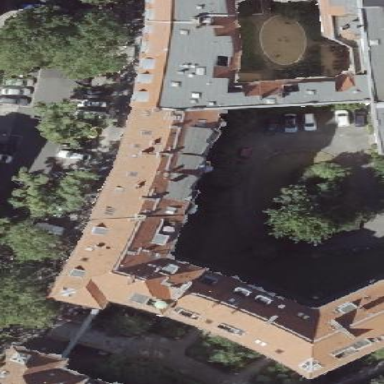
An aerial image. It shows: Gabled roof of red roof tiles covering apartment building.